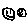
Label: smiley face